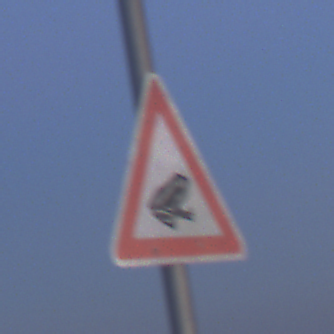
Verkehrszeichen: AmphibienwanderungLinks
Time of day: SunriseSunset
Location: Outdoor (Nature)
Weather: Clear
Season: NotSpecified
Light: Natural